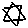
Label: star